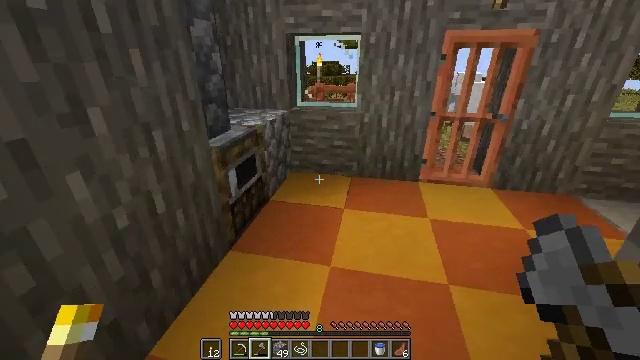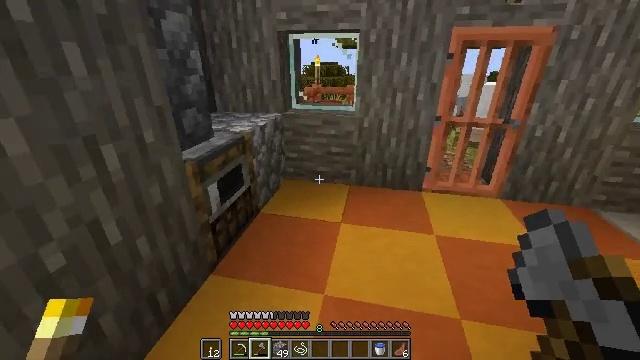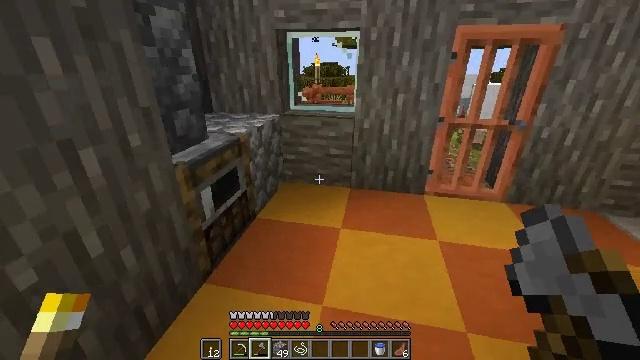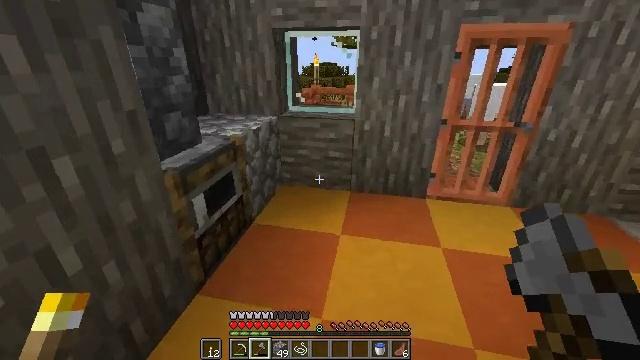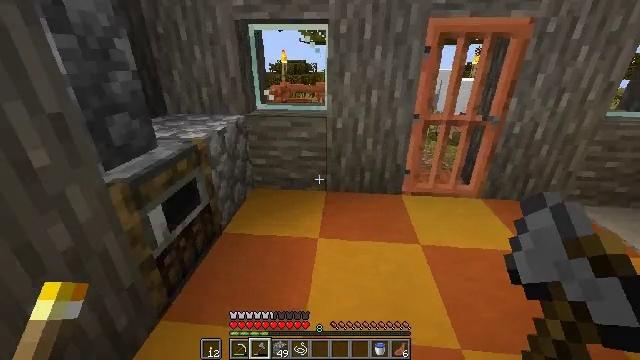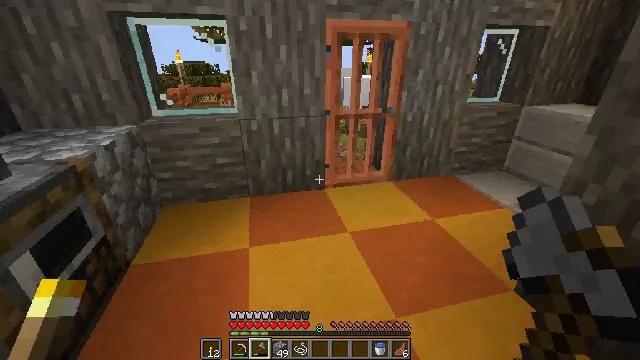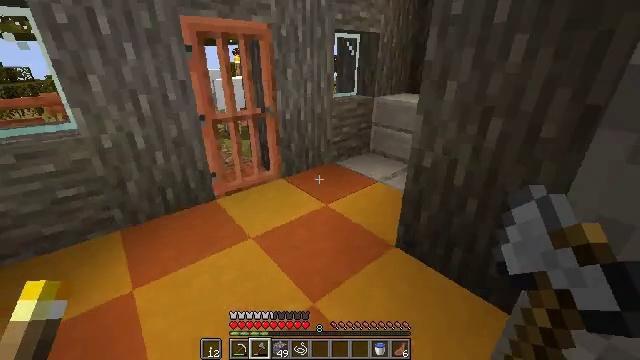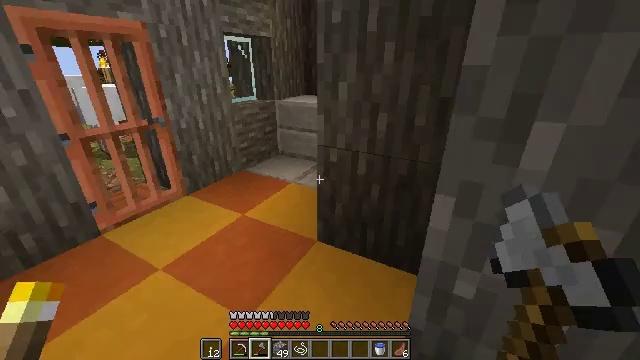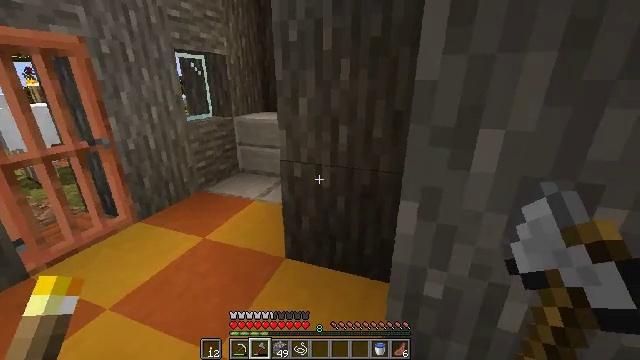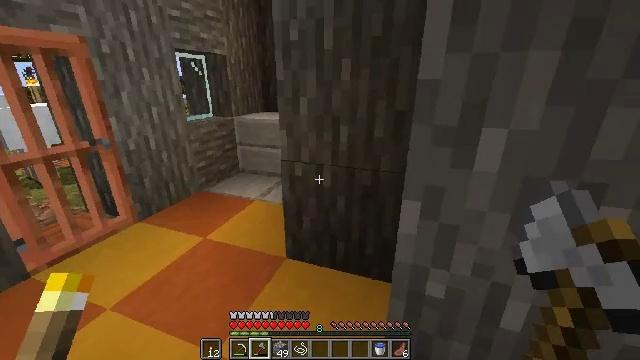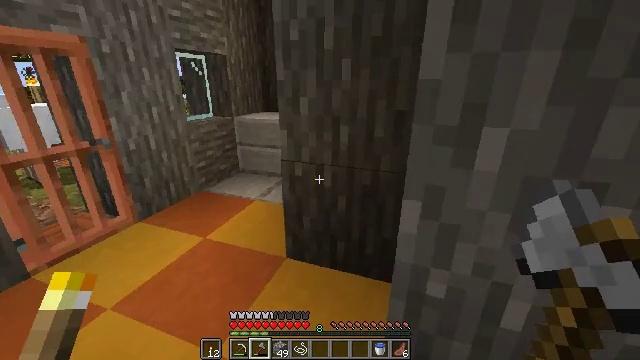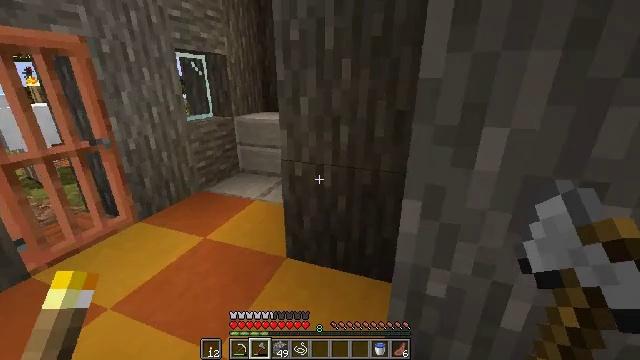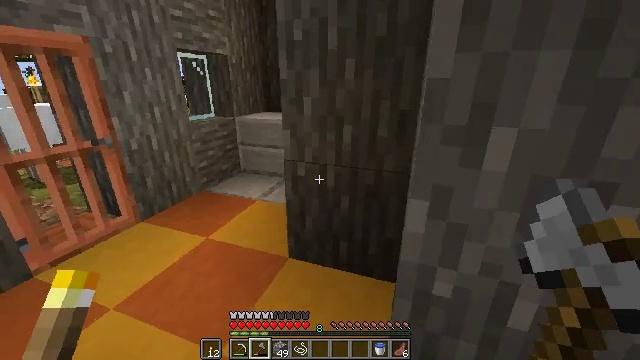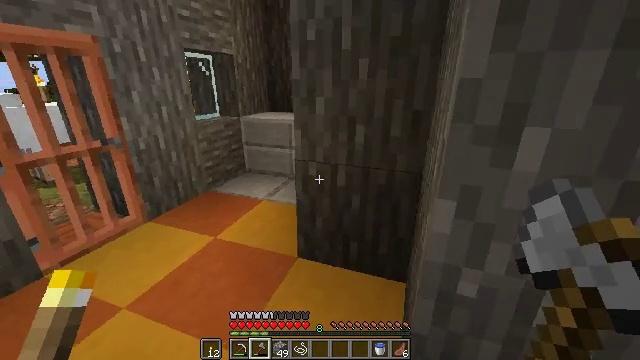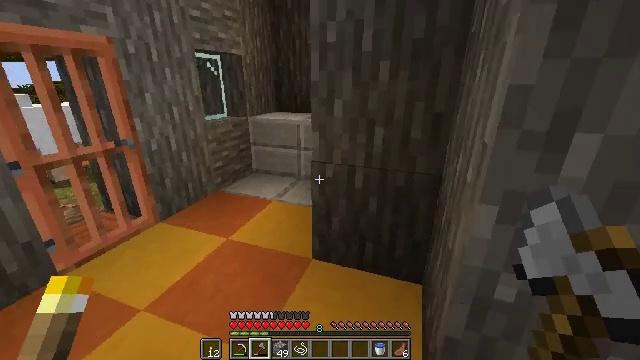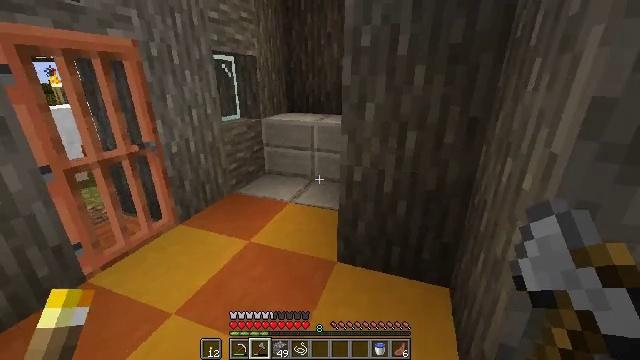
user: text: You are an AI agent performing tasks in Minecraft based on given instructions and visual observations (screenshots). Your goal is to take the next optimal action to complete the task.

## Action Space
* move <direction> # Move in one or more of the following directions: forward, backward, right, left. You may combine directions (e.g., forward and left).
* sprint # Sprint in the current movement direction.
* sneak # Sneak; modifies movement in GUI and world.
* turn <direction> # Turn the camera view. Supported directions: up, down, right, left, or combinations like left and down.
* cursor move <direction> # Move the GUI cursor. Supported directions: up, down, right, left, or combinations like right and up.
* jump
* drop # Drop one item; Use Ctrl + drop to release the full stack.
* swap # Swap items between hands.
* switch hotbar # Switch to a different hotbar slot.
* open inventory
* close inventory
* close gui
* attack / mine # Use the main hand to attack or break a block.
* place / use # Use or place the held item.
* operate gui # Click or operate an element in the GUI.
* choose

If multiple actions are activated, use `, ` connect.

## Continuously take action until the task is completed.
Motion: motion action
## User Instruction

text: Remove the orange carpet from the floor.
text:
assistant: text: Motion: move forward, attack / mine
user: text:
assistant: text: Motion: move forward, attack / mine
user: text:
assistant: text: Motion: attack / mine
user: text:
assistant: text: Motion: turn right, attack / mine
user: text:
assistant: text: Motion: turn right, attack / mine
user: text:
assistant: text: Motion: turn right, attack / mine
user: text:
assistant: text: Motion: turn right, attack / mine
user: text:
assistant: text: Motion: turn right and up, attack / mine
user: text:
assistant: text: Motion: attack / mine
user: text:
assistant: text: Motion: attack / mine
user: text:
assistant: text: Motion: attack / mine
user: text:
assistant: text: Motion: move left, attack / mine
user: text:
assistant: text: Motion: move left, attack / mine
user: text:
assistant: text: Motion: move left, attack / mine
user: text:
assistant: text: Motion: move left, attack / mine
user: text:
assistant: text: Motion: move left, turn right, attack / mine
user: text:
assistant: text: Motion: move left, turn right, attack / mine
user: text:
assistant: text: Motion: turn right, attack / mine
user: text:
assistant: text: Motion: turn right, attack / mine
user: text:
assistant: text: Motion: move forward, attack / mine
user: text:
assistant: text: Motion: move forward, attack / mine
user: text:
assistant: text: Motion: move forward, attack / mine
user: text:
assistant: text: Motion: move forward, attack / mine
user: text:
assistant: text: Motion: move forward, attack / mine
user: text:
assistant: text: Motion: move forward, attack / mine
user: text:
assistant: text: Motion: move forward, turn left, attack / mine
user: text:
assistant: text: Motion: move forward, turn left, attack / mine
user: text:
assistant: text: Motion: move forward, turn left, attack / mine
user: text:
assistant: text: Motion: move forward, turn left, attack / mine
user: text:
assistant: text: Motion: move forward, attack / mine and use / place